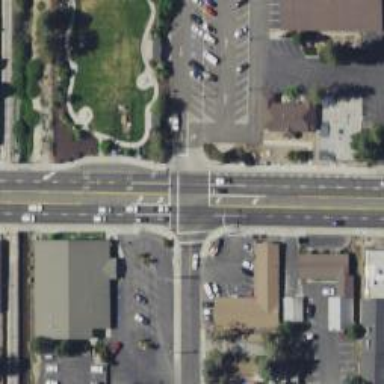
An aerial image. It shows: Footway crossing.